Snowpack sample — Snodgrass Mountain, Crested Butte, Colorado (2/4/25, 12:06 PM MST)
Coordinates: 38.923, -106.968
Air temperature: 35 °F
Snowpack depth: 80 cm
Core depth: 70 cm
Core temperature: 32 °F
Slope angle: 14°, slope face: 78°
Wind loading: low
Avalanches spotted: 0
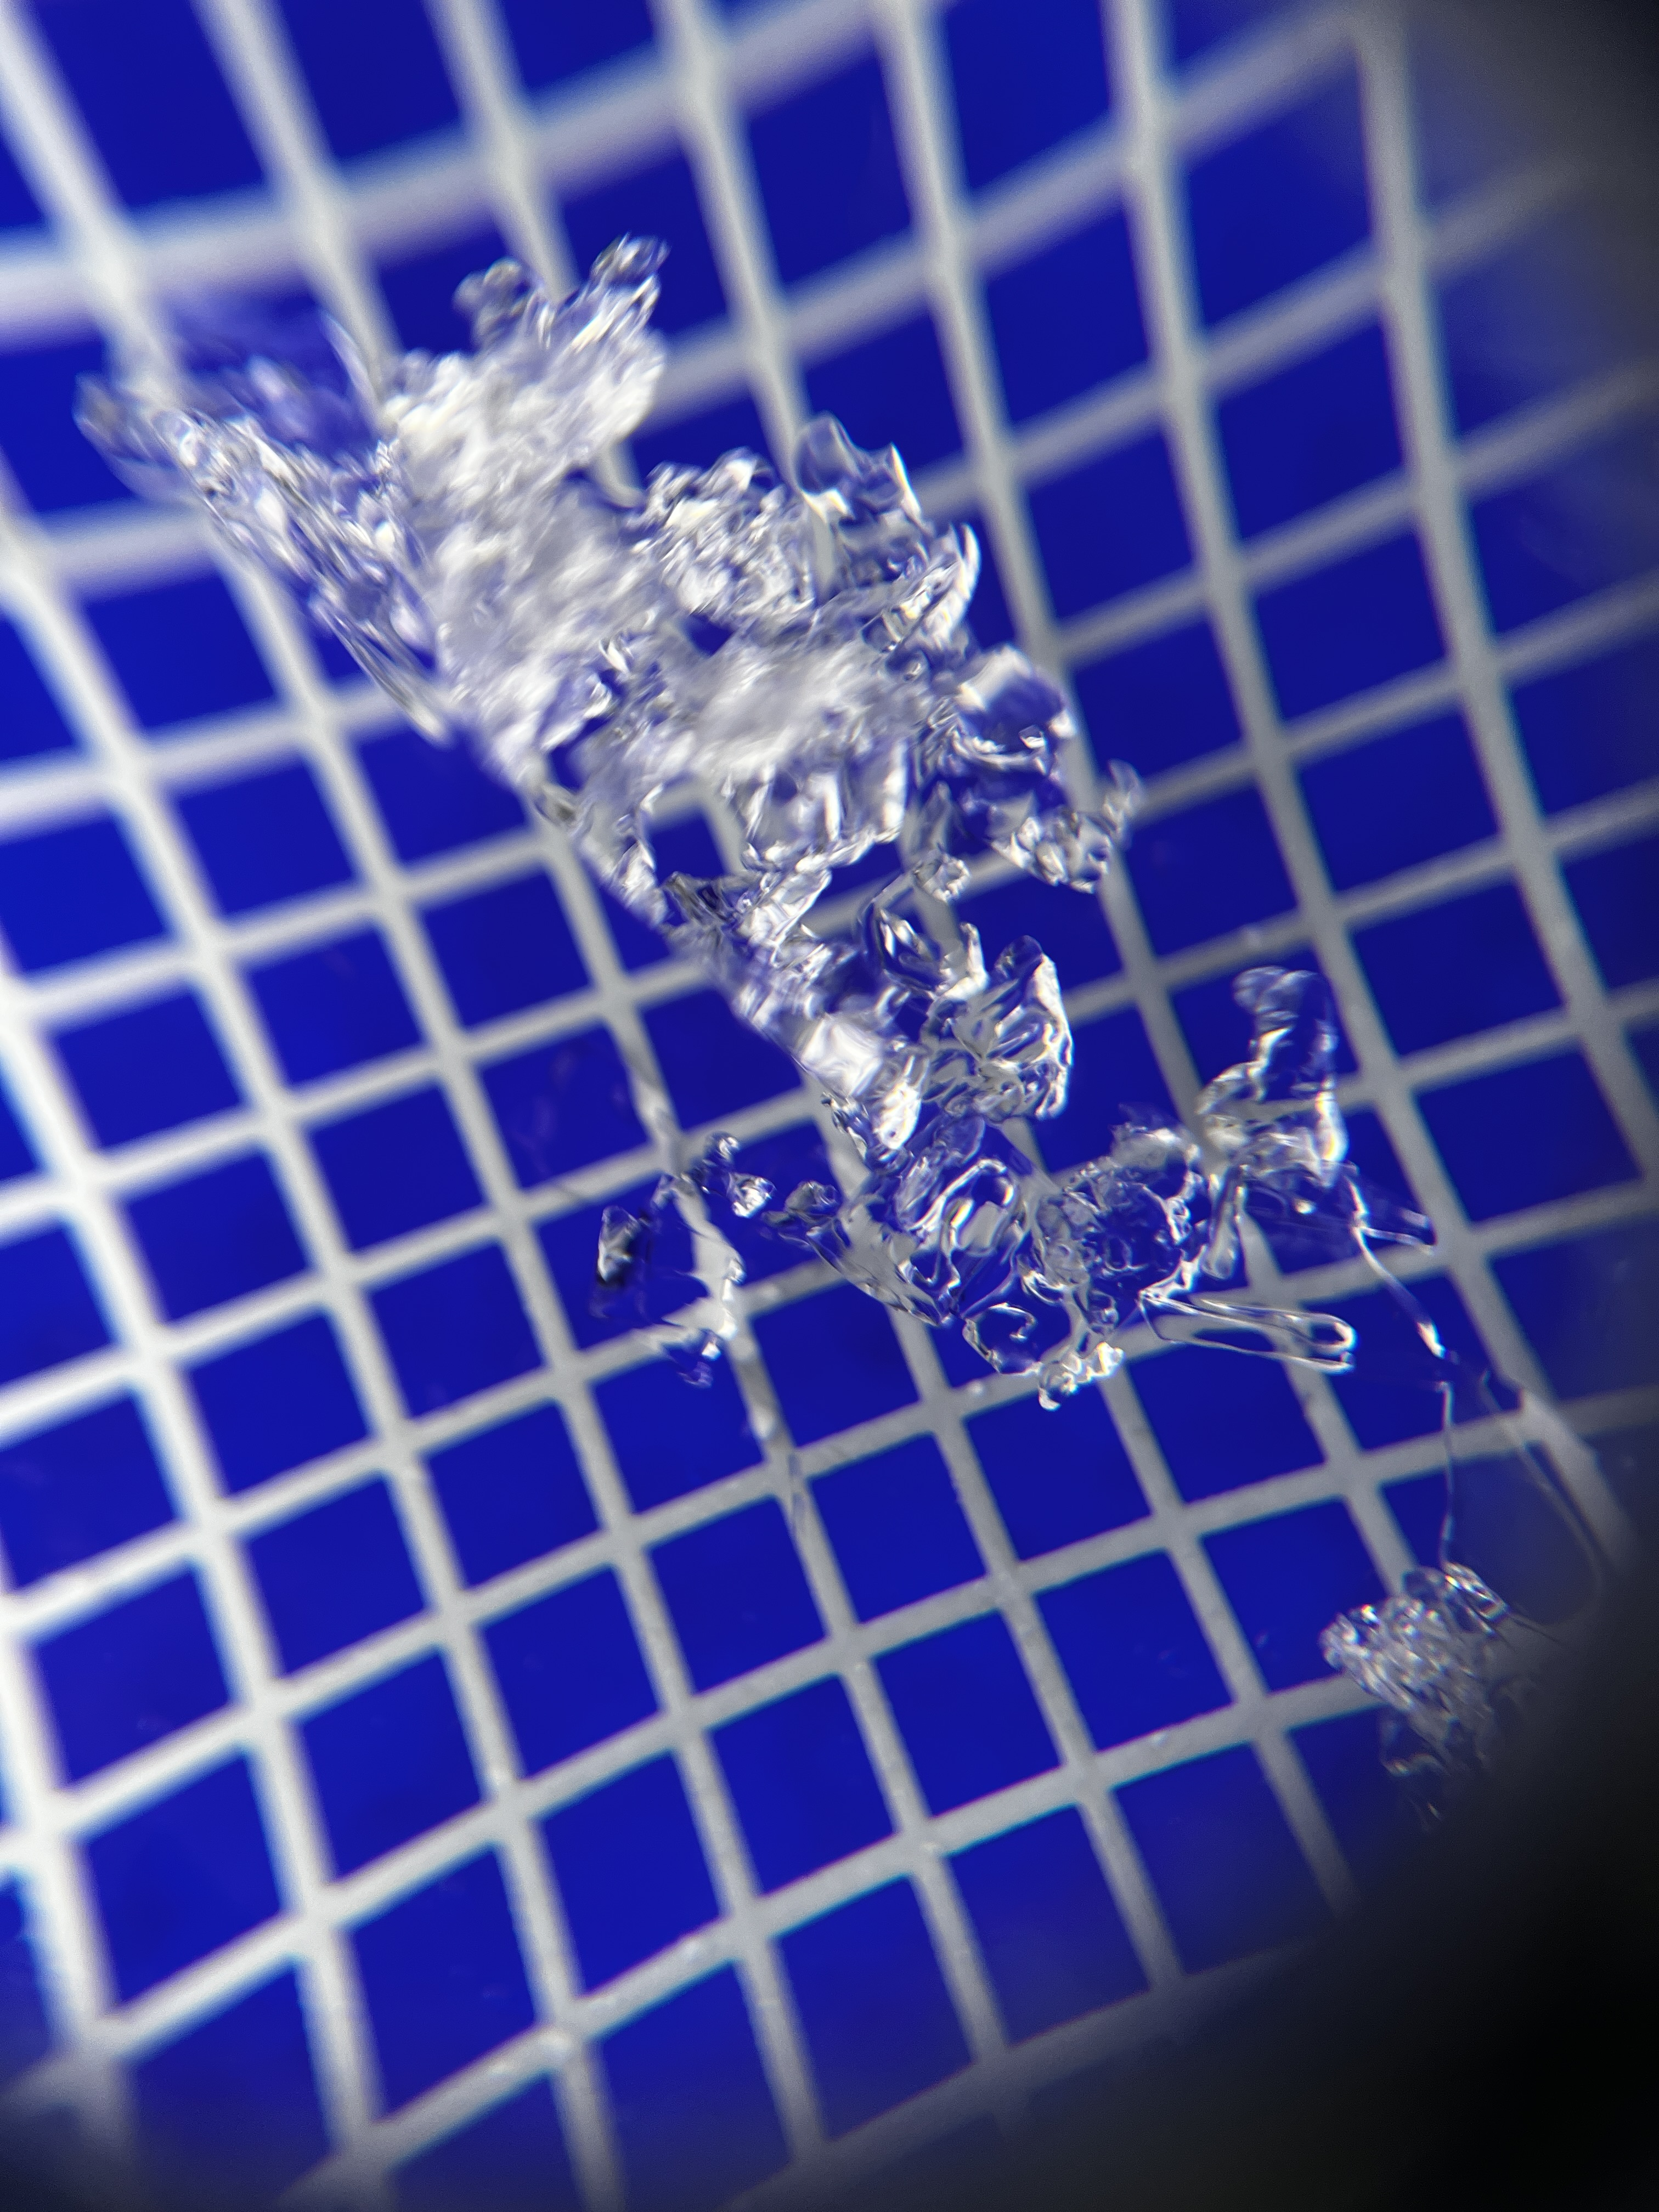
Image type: magnified_profile
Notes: No avalanches nearby, unusually warm weather for the last month reported by residents, Collected 25 yards from treeline